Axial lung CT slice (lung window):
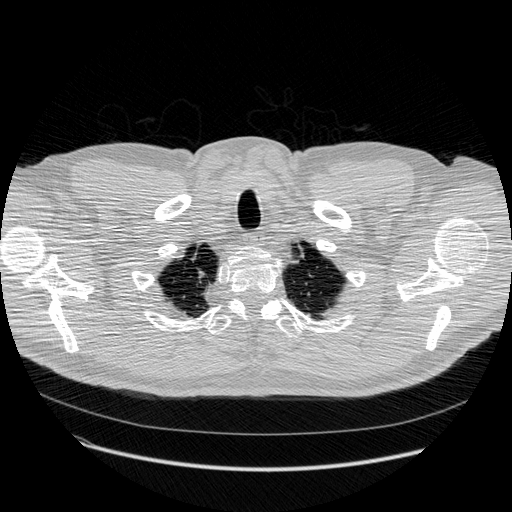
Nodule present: no